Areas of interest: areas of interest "Park and greenspace"
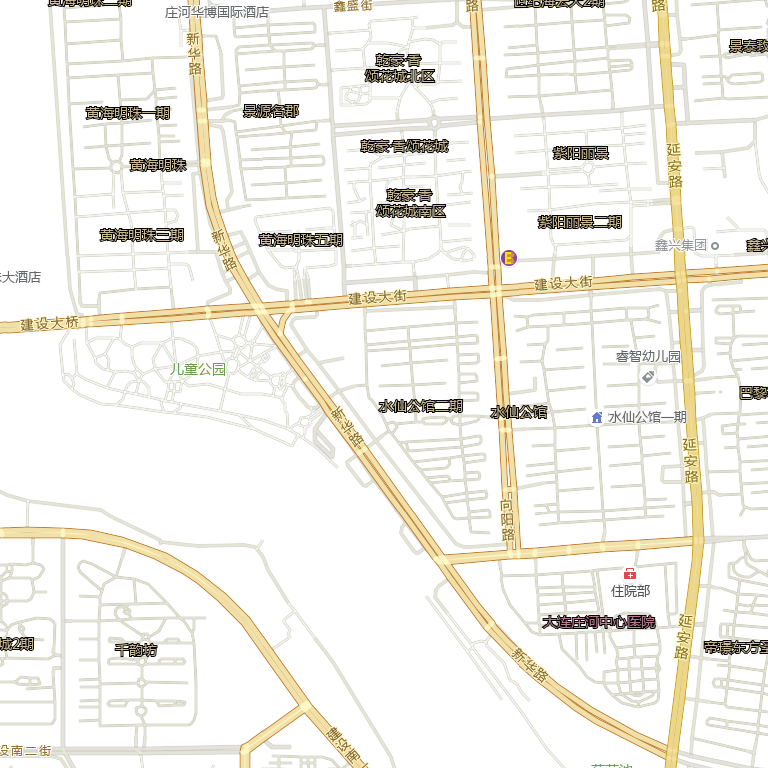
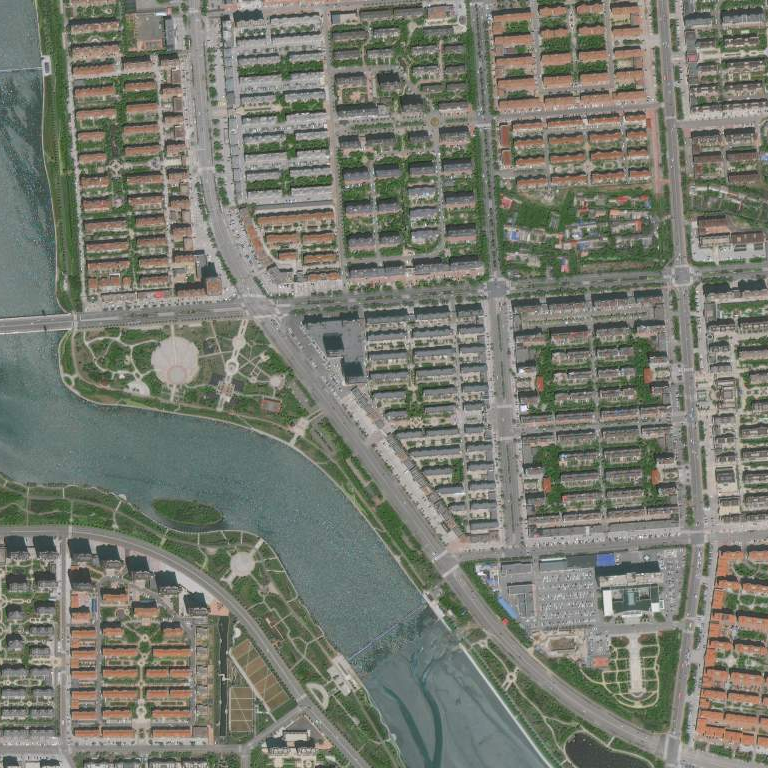